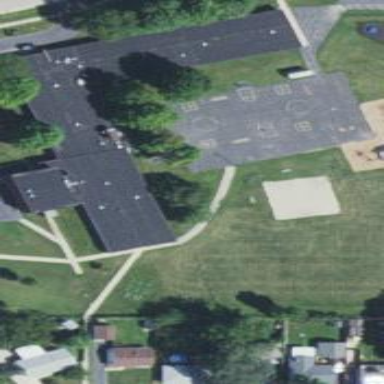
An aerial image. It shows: School building.